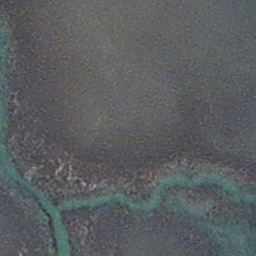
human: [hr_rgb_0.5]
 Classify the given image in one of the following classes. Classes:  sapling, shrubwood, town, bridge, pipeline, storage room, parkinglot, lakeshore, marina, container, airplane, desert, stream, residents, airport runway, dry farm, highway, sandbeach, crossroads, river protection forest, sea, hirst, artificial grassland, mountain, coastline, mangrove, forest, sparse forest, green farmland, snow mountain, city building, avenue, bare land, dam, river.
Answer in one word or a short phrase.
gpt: stream